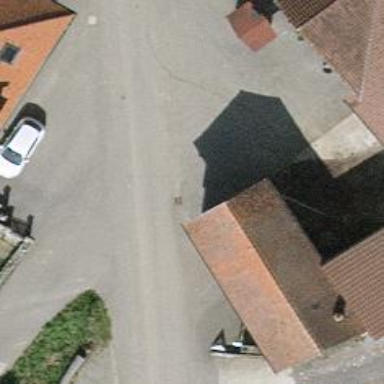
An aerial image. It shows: Residential road with asphalt surface.